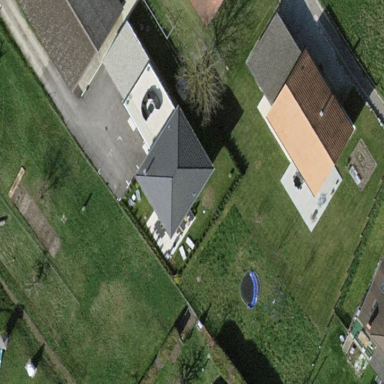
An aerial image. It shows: Detached building.